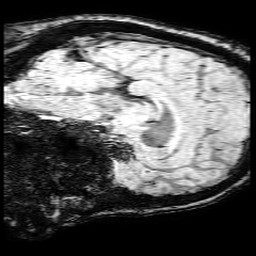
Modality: SWI
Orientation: sagittal
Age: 60
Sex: female
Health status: ill
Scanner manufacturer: philips
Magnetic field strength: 3 T
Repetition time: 0.031 s